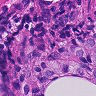
Metastatic tissue present: yes